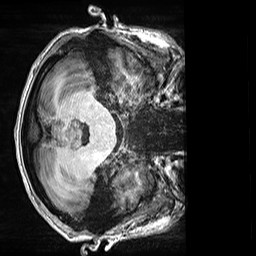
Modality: T1w
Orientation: axial
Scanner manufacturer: siemens
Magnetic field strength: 3 T
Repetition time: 2.5 s
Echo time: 0.00299 s